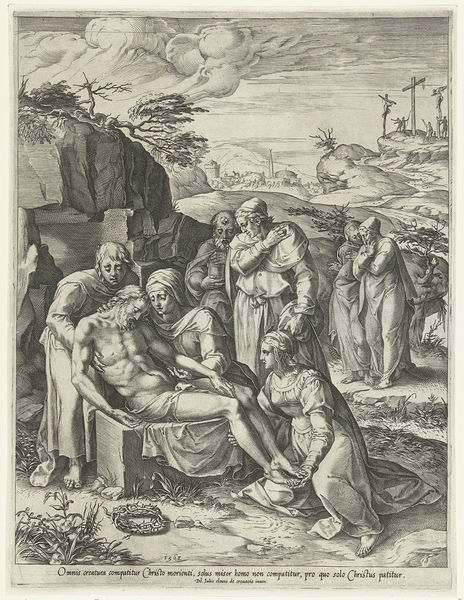
Titel: Graflegging van Christus
Künstler: Cornelis Cort
Standort: Amsterdam
Institution: Rijksmuseum
Schlagwörter: church, crown, men, people, white, women, black, woman, plant, wine, cliff, cloud, man, rock, sky, tree, hill, tower, trees, death, feet, plants, etching, cross, dead, wind, calvary, jesus, god, christ, crucifix, cave, maria, mary, kreuz, bible, grave, boulder, christus, crosses, crown of thorns, thorns, tomb, sorrow, jesus christ, radierung, mutter, crucified, apostles, kreuzigung, grablegung, crown of thornes, christi, vlack and white, salbung, kreuze